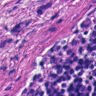
Metastatic tissue present: yes